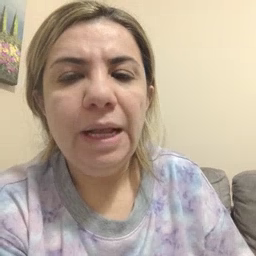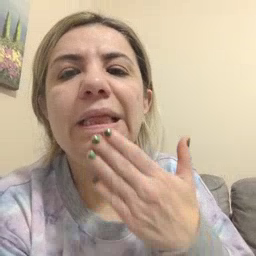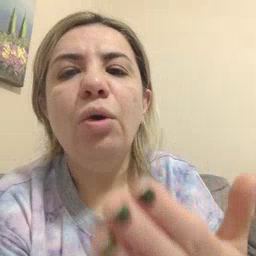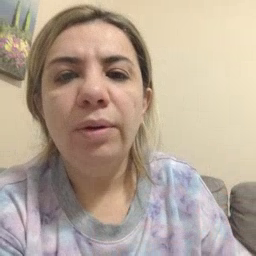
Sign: thankyou